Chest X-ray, PA view. Patient: 32 years old, sex M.
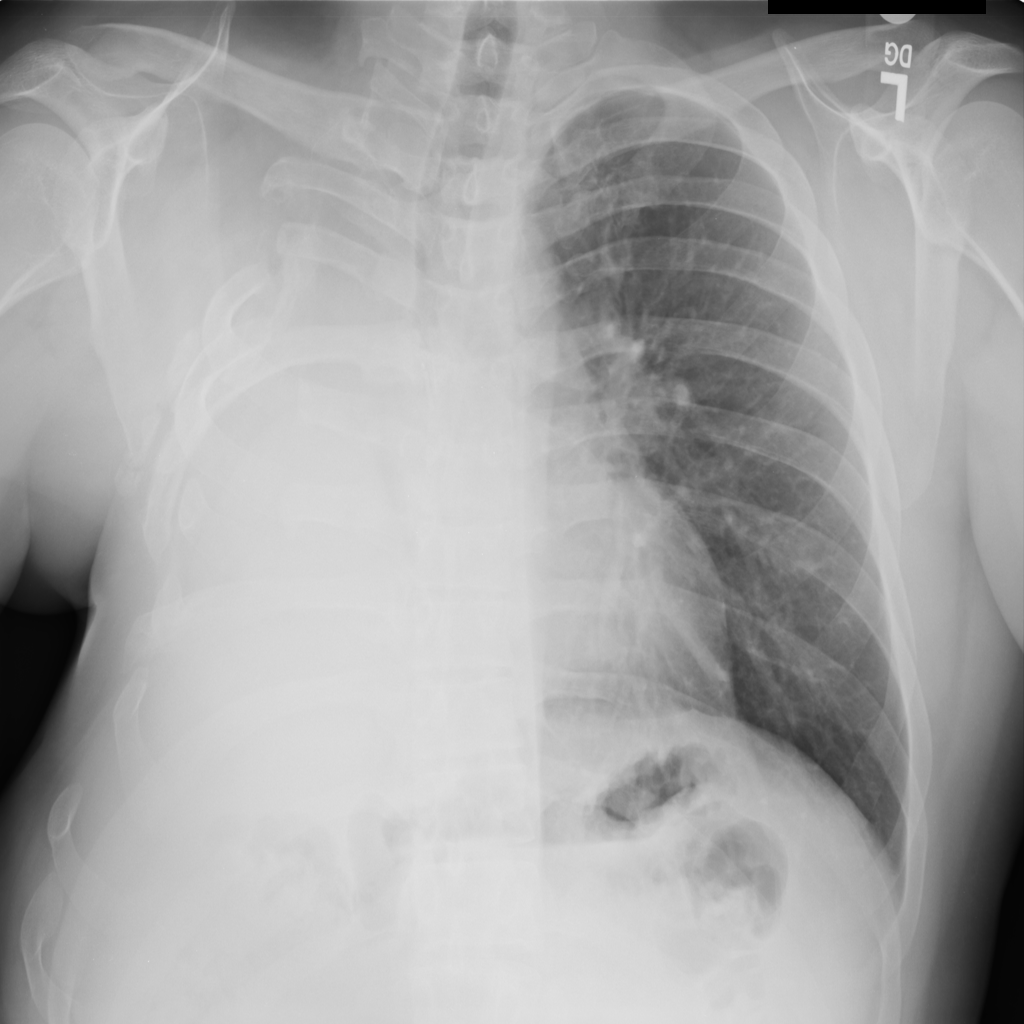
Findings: No Finding